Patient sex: F
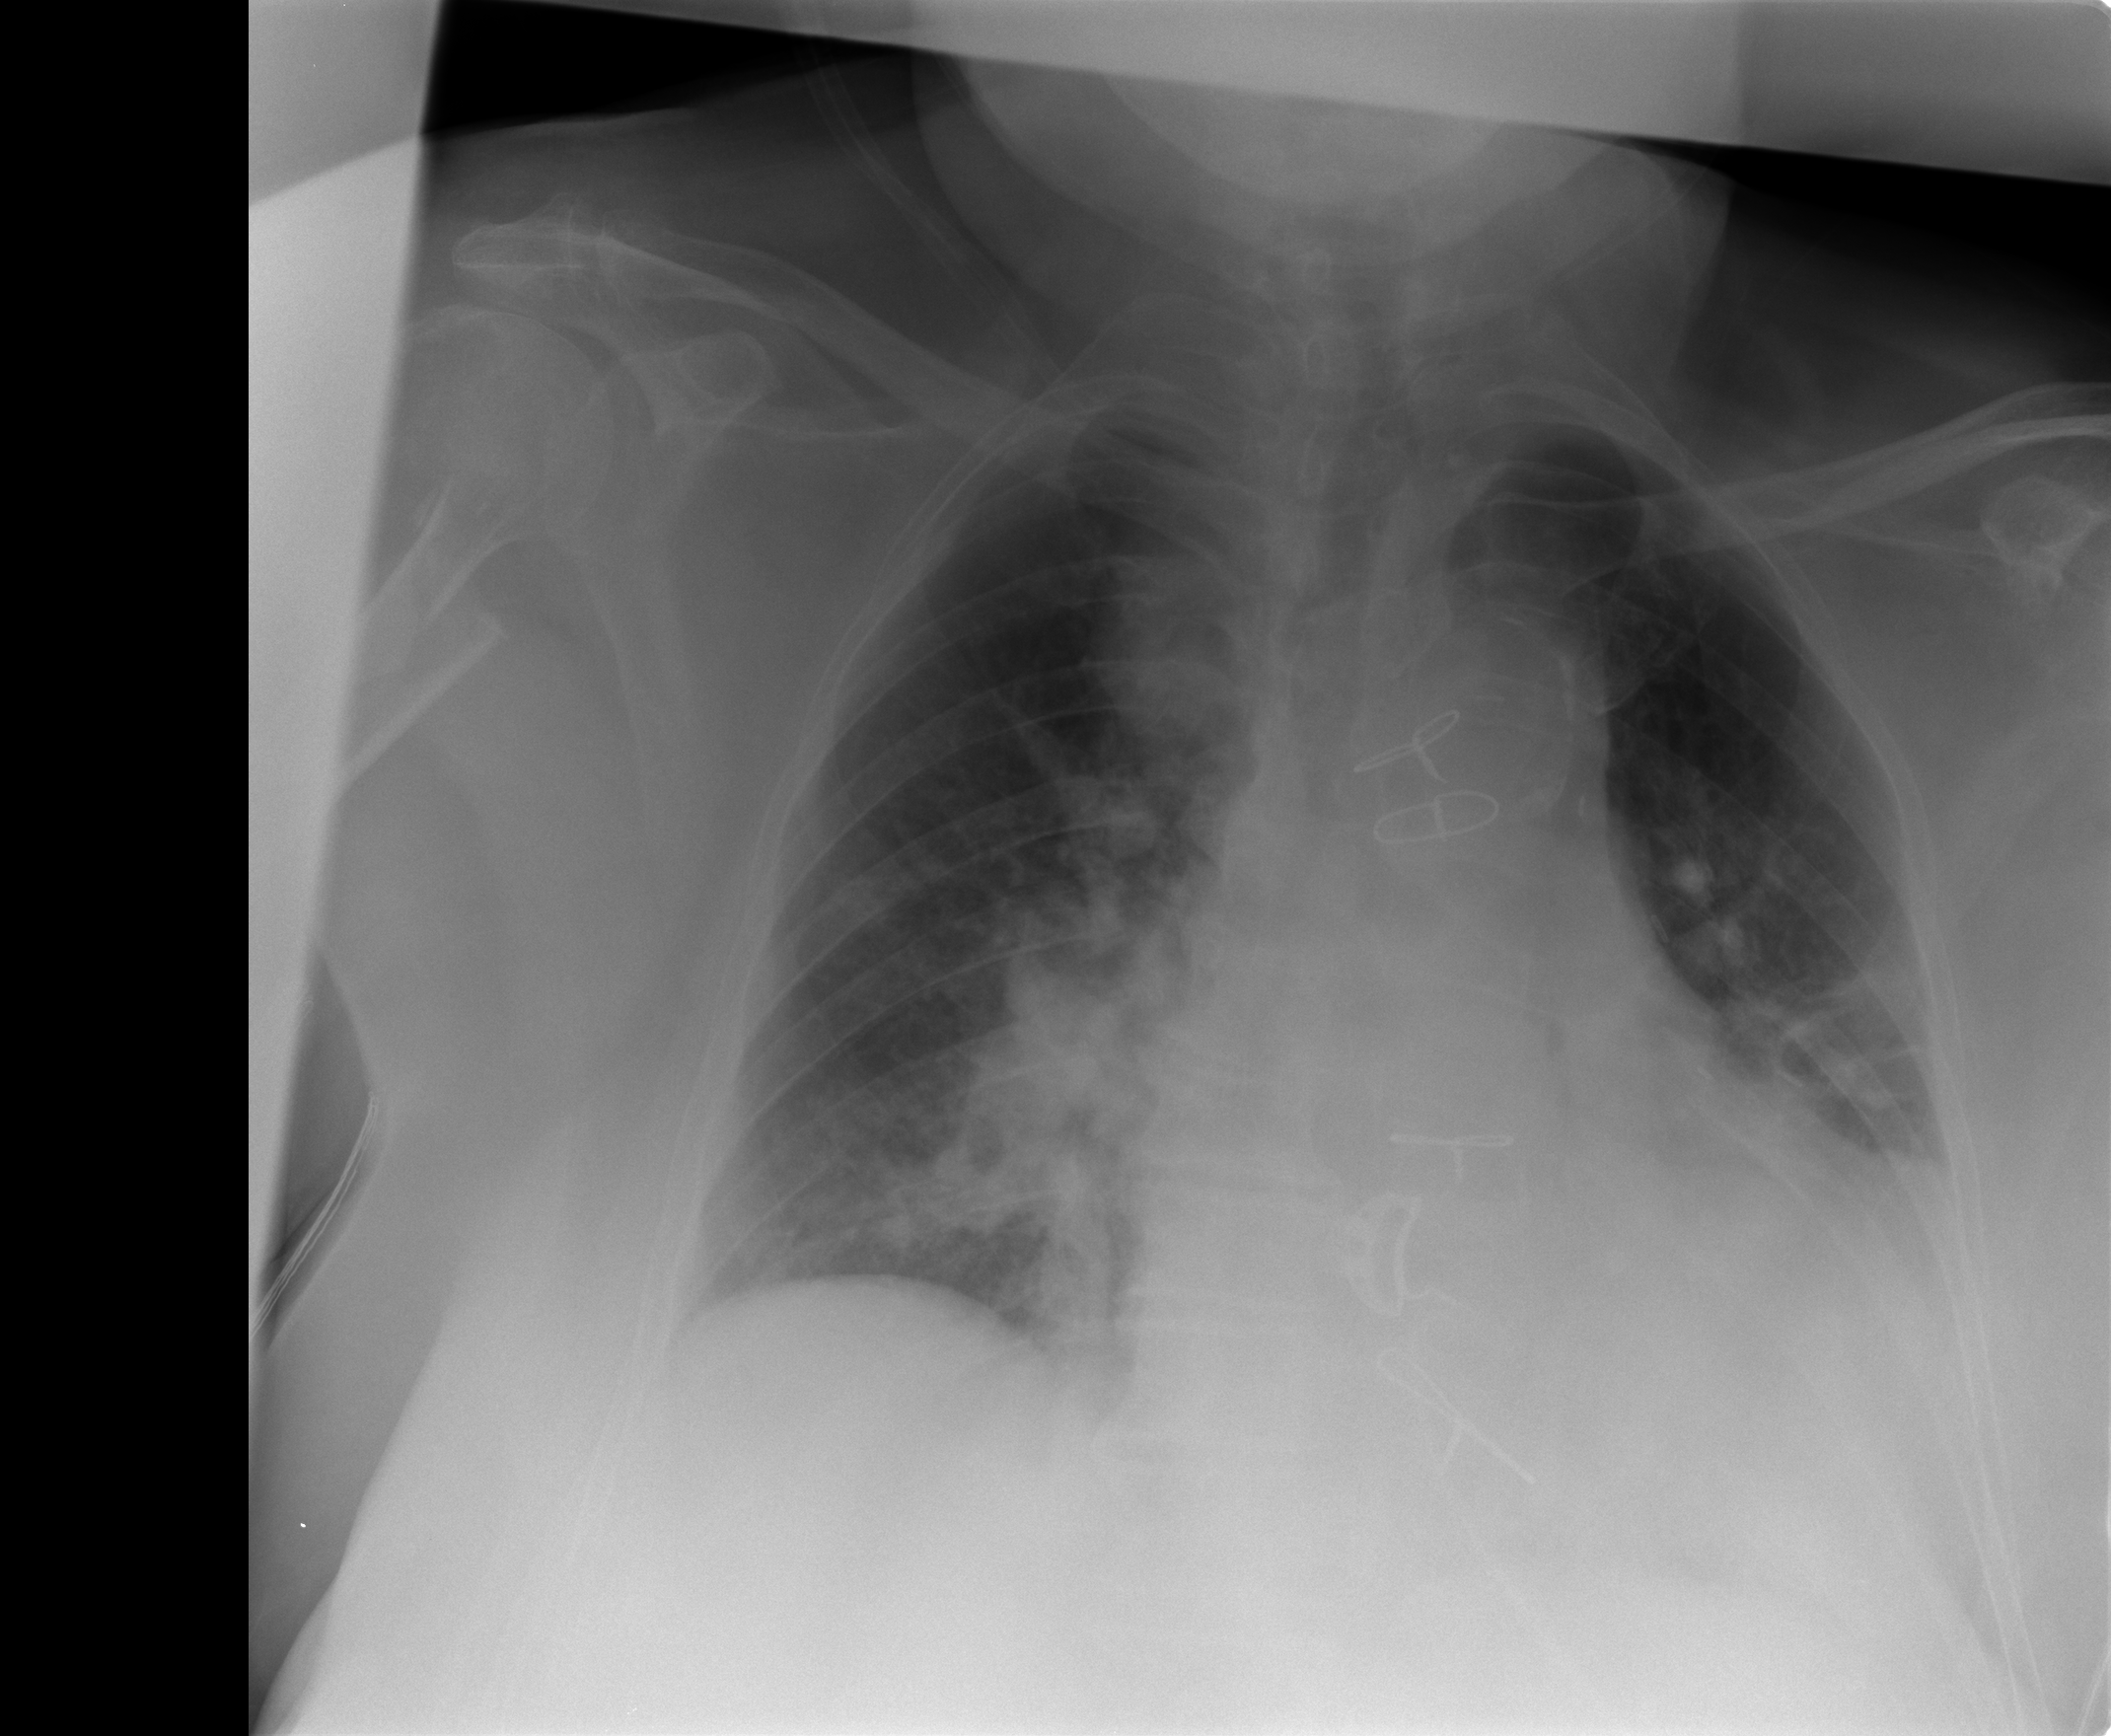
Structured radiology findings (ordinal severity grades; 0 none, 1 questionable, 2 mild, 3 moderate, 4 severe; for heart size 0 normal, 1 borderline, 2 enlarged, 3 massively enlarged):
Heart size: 2
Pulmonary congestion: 2
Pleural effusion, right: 1
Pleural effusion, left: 2
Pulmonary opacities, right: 2
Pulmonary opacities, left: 2
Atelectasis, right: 2
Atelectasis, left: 2